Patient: sex F, age 58
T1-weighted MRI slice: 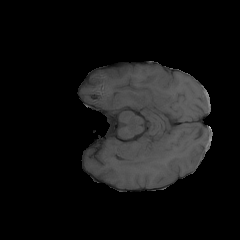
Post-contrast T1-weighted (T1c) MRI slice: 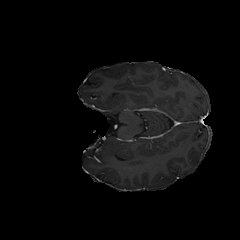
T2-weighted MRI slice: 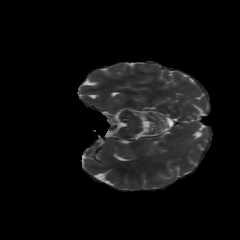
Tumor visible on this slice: no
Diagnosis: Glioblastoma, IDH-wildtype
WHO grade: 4